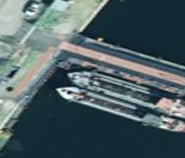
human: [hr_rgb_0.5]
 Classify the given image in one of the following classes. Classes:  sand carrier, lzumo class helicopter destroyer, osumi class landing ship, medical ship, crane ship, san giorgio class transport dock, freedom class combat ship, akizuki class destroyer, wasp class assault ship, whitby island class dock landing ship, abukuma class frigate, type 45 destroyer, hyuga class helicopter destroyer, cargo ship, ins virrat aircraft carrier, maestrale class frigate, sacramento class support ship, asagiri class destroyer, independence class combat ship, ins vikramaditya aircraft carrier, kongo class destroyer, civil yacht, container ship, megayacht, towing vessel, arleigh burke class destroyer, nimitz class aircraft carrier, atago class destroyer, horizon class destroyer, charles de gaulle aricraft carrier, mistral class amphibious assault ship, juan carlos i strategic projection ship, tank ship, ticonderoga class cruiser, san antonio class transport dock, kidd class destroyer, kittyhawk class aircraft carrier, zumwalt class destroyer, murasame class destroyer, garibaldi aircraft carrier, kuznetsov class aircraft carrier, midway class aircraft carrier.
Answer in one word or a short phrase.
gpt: Sand carrier